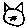
Label: cat